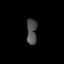
Tissue: lung
Cell type: Epithelial cells
Senescence score: 0.2184
Nuclear area (px): 263
Mean DAPI intensity: 77.833